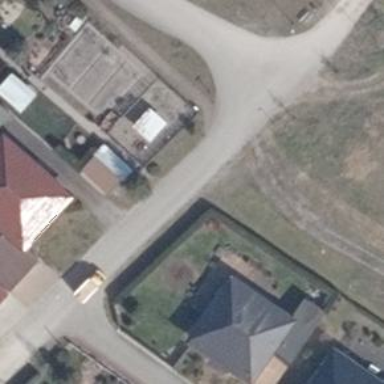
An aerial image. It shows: Residential road.